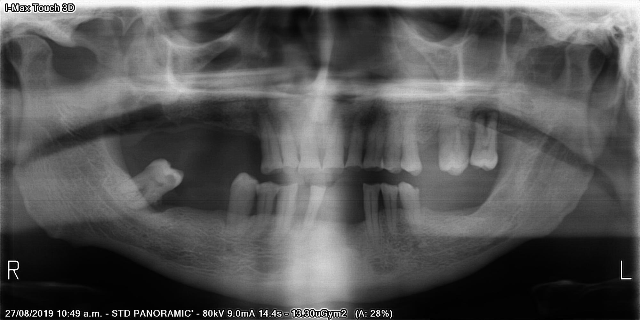
adult